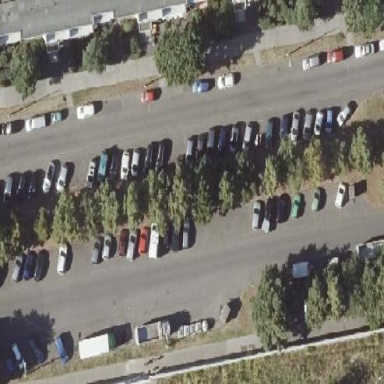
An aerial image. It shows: Diagonal street-side parking area.